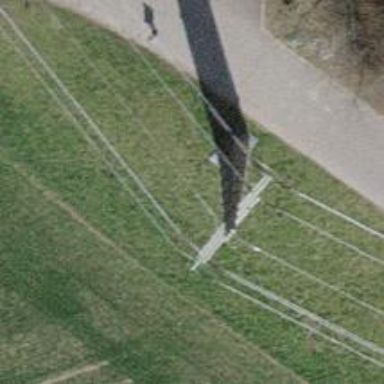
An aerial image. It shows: Concrete power pole.